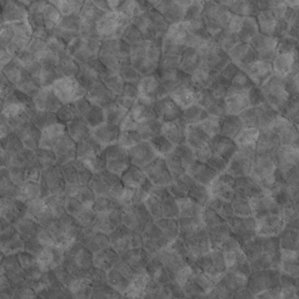
Label: non_frost